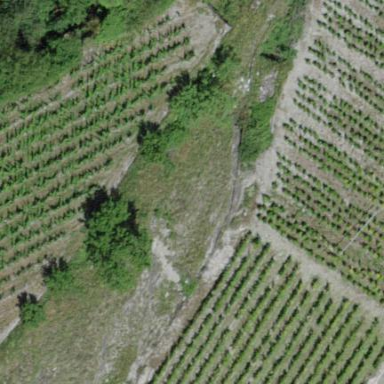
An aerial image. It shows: Vineyard where grapes are grown.